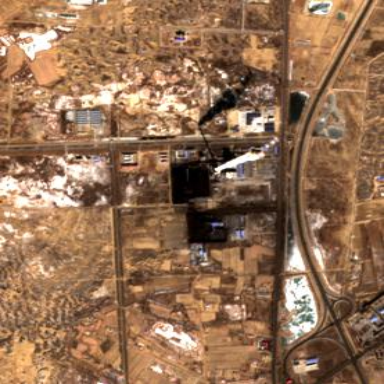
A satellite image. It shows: Industrial area with coal power plant.